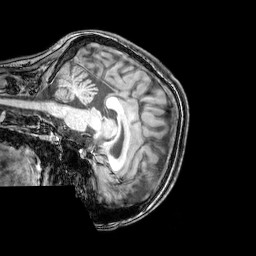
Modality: T1w
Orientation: sagittal
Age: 24
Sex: female
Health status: healthy
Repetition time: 0.081 s
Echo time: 0.037 s